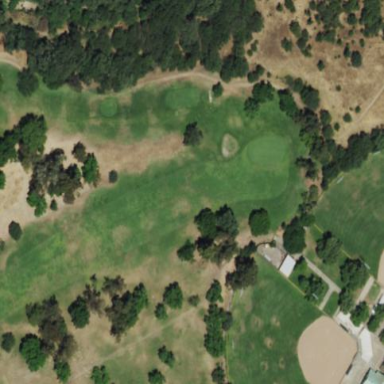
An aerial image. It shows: Scenic golf fairway.